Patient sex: M
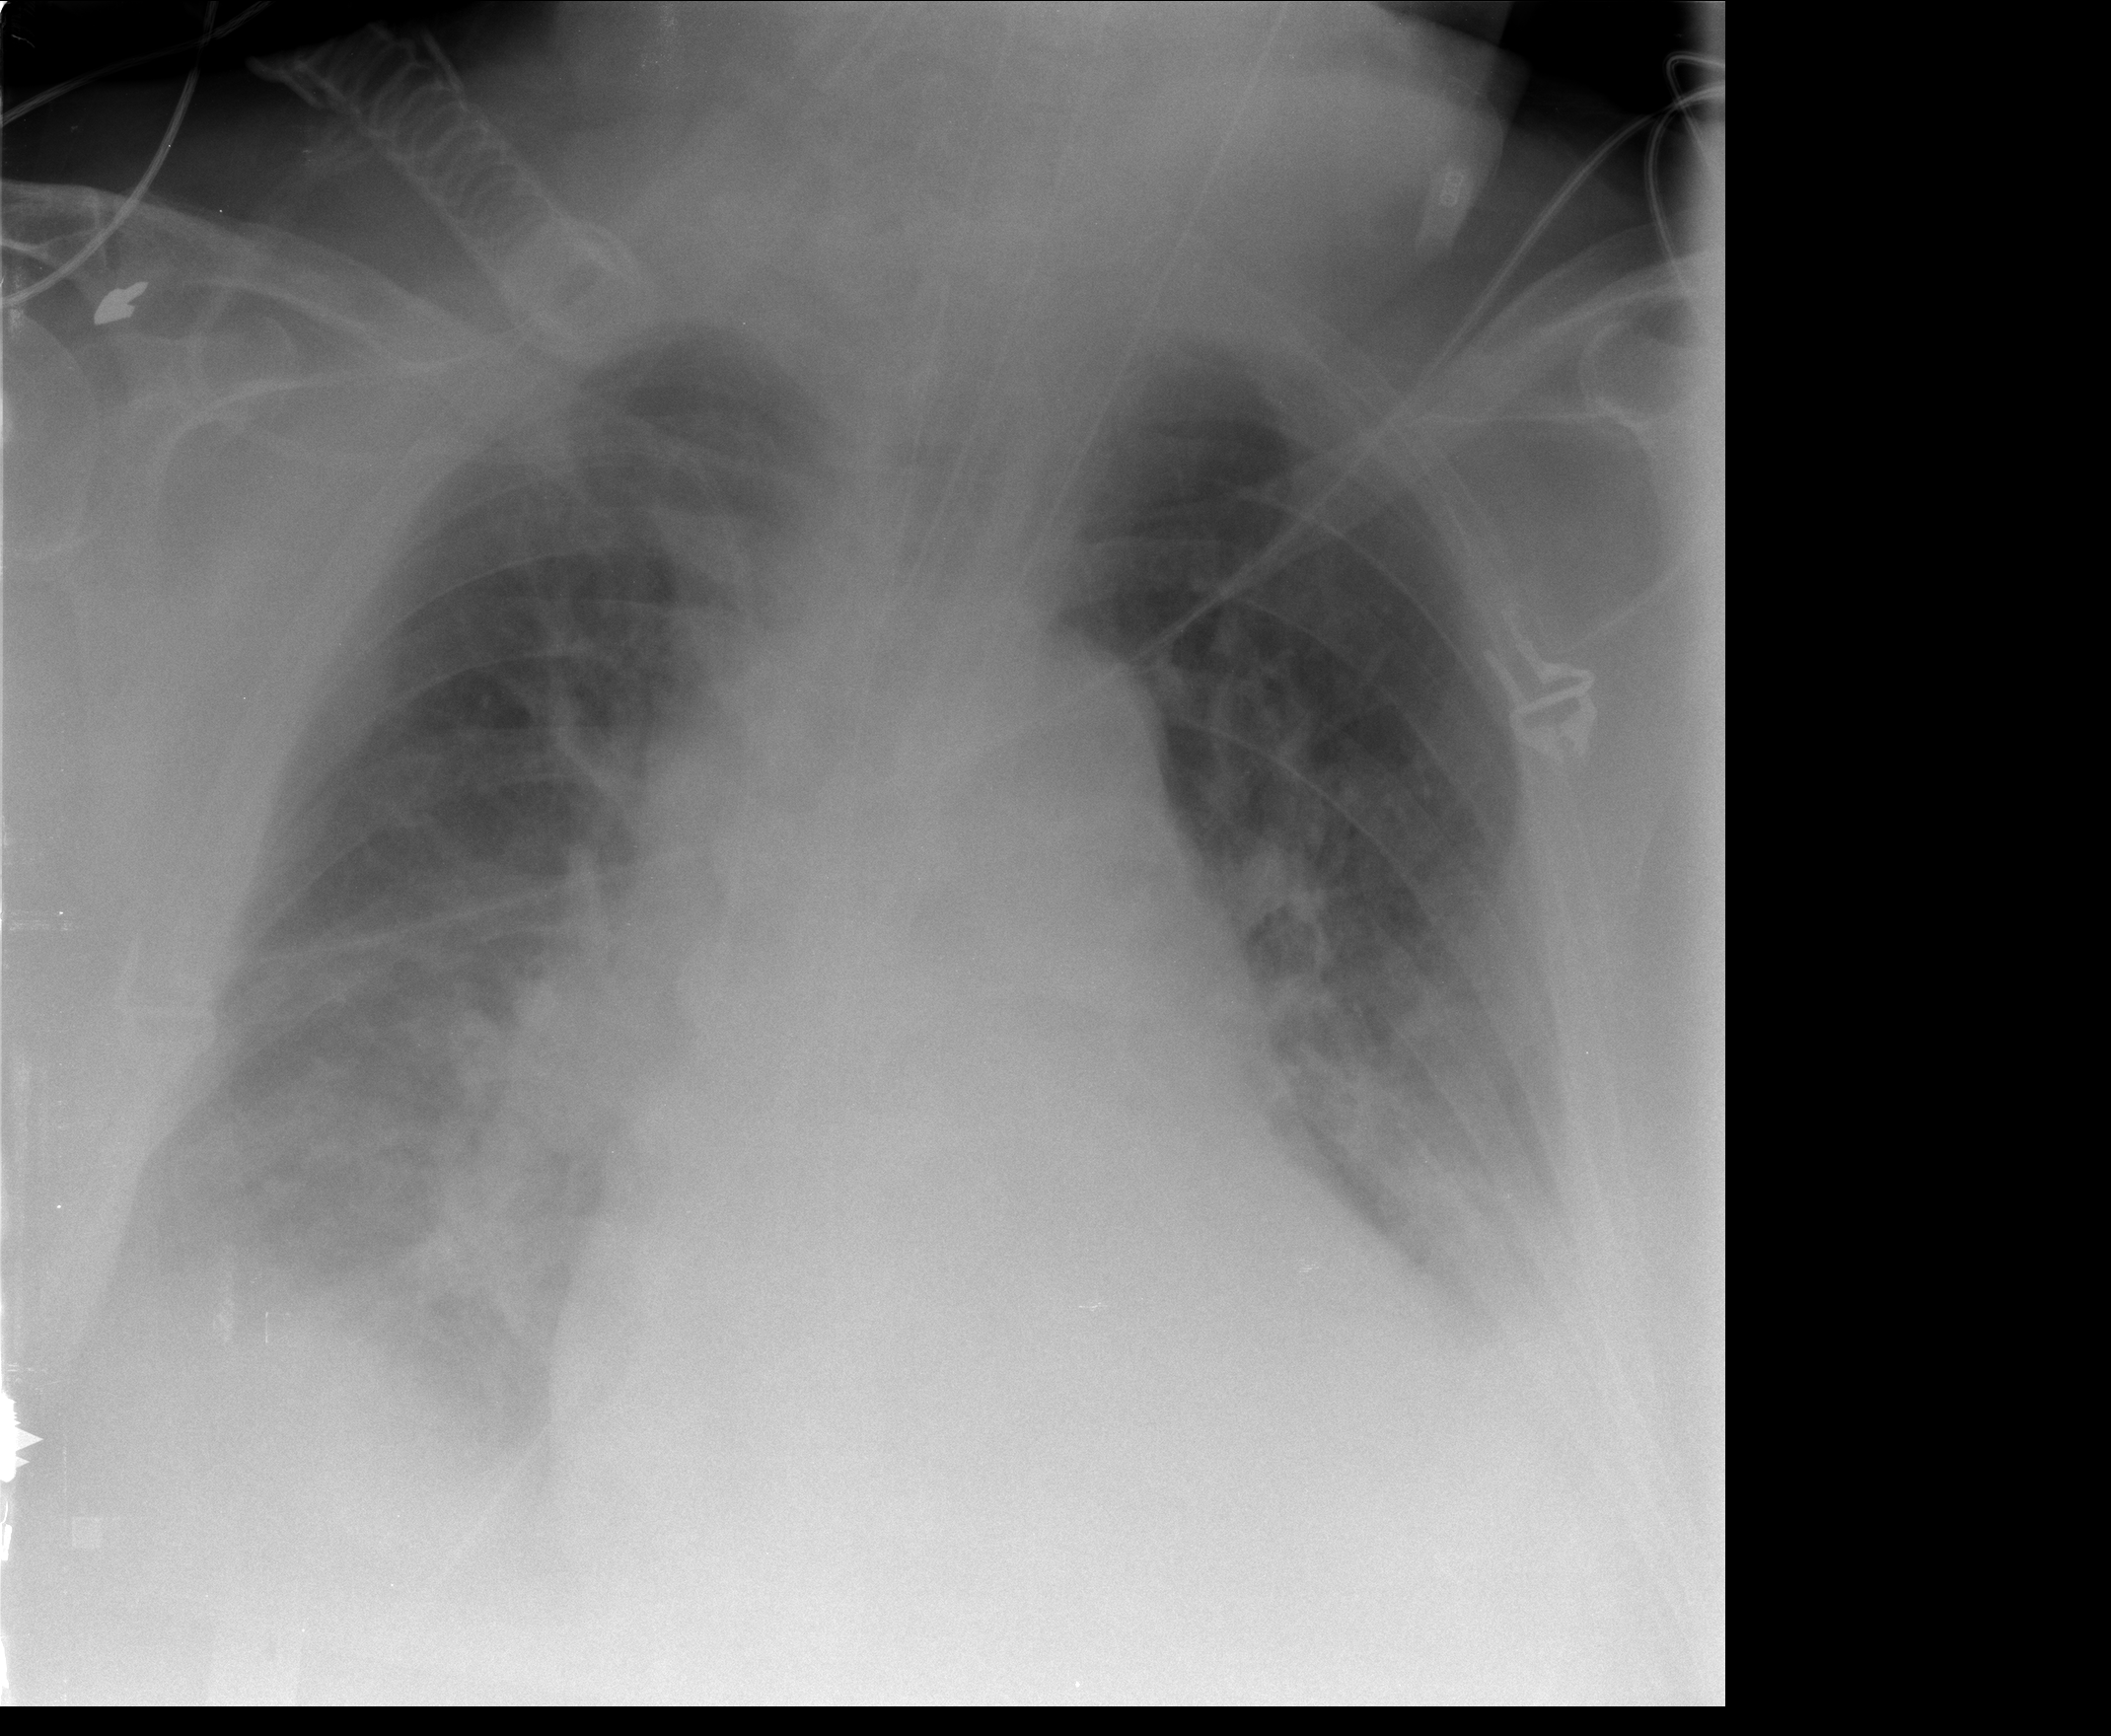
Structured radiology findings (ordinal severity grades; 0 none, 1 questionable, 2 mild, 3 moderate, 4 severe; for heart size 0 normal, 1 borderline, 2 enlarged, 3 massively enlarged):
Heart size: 2
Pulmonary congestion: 2
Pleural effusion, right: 2
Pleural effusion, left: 2
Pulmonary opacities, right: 2
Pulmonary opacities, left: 0
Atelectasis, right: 2
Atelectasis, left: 2